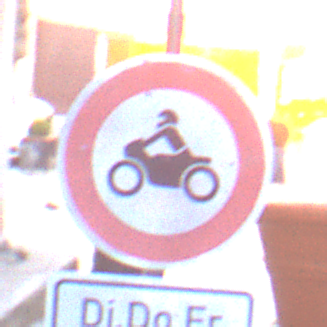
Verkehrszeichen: VerbotKraftraeder
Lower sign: ZeitangabenMitBeschraenkungAufWochentage3
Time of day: MorningAfternoon
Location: Outdoor (Urban)
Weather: PartlyCloudy
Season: NotSpecified
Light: Natural